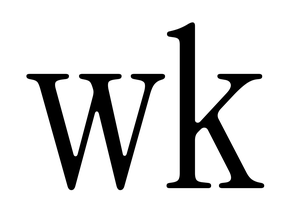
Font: InstrumentSerif-Regular